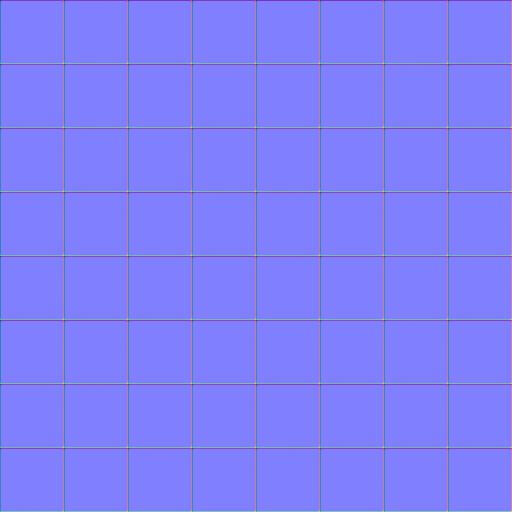
decoration design metal plates